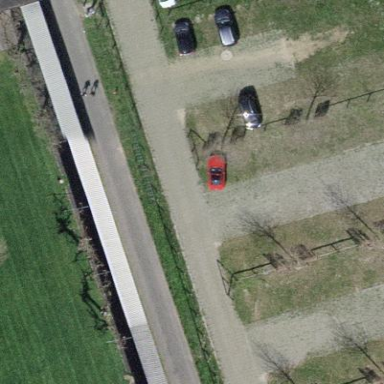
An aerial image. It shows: Bicycle parking rack on grassy surface.